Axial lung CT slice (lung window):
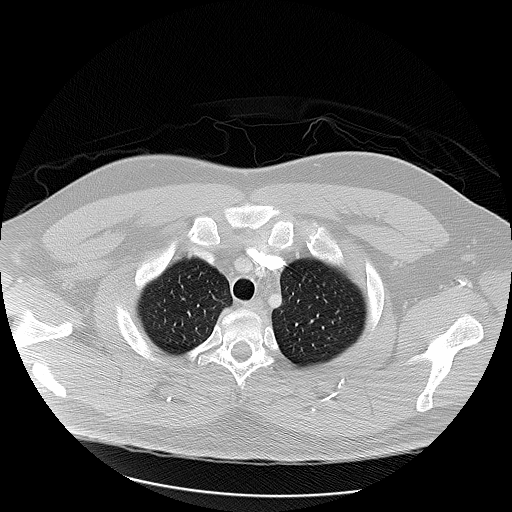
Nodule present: no